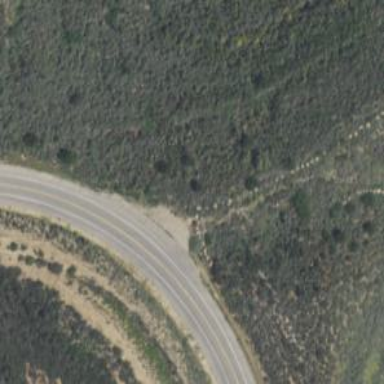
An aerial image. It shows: Rest area along the road.